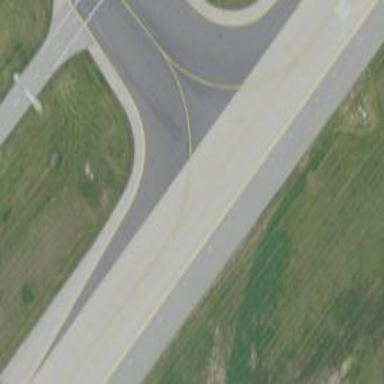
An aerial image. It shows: Image of taxiway at airport.